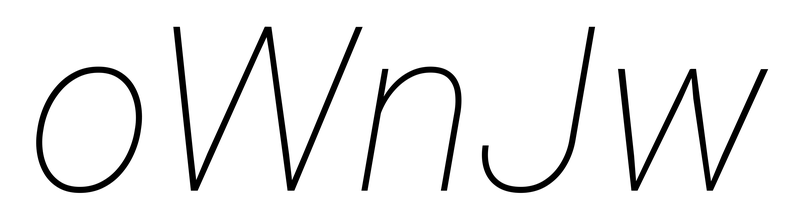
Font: Roboto-Italic_Thin_Italic